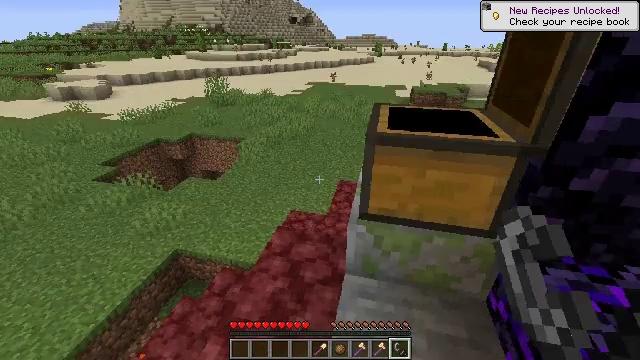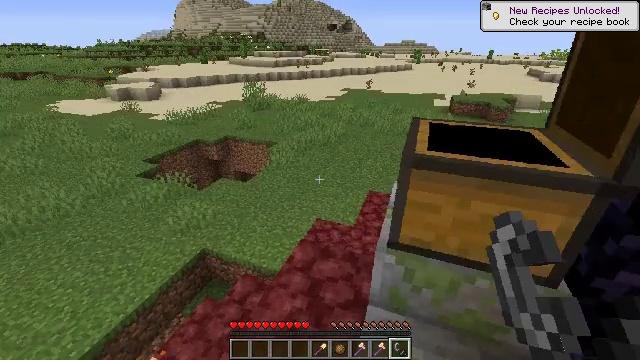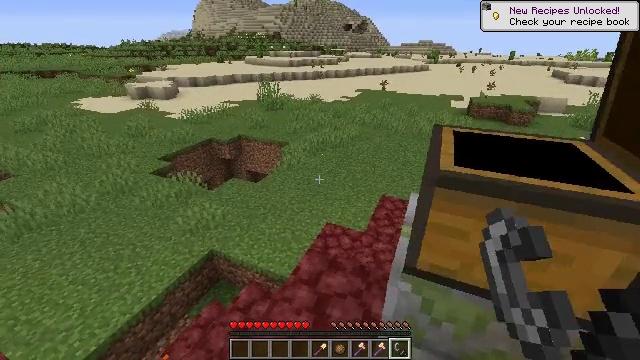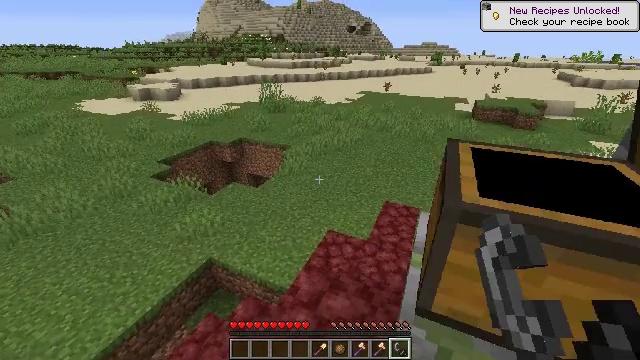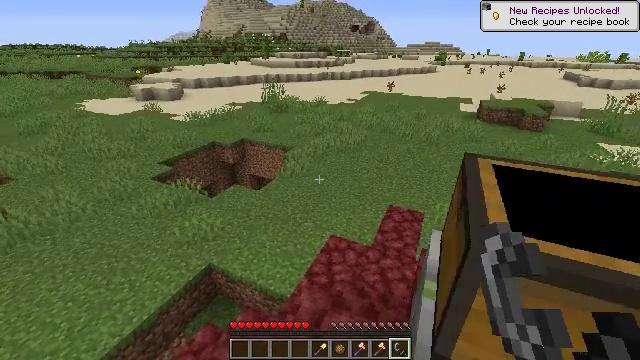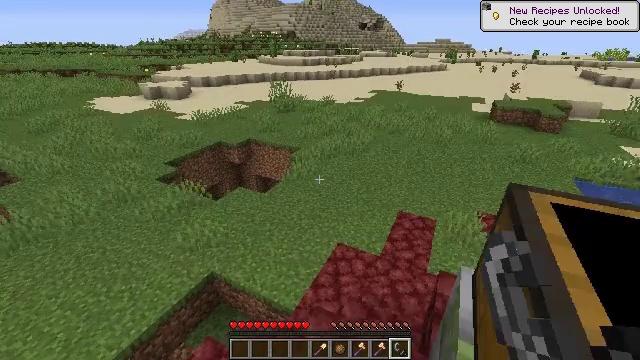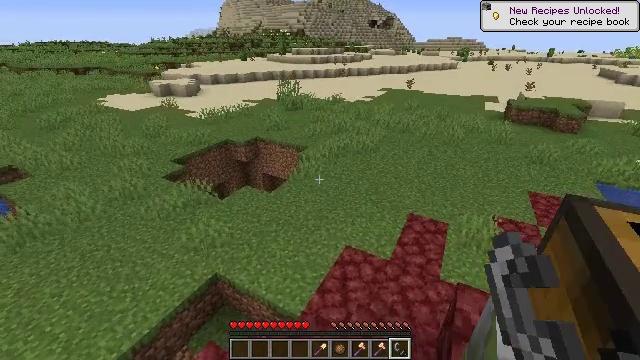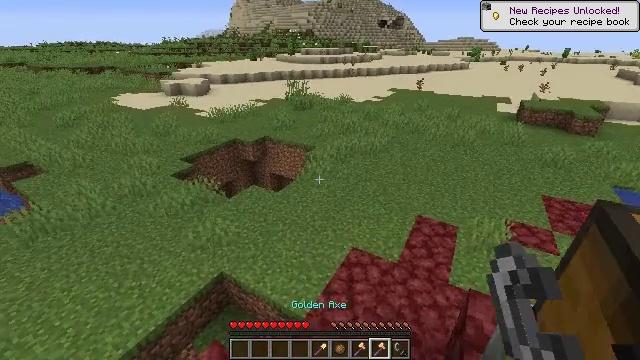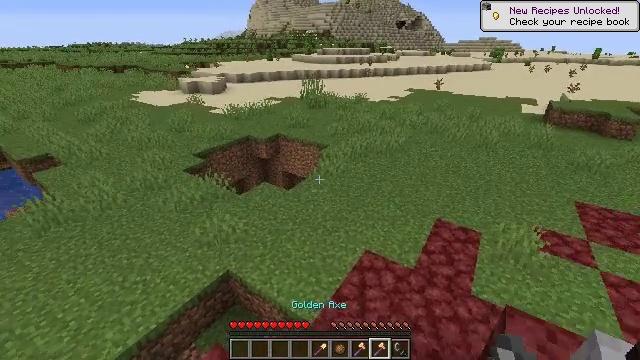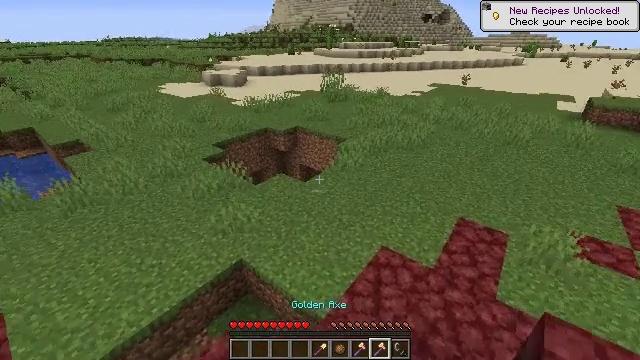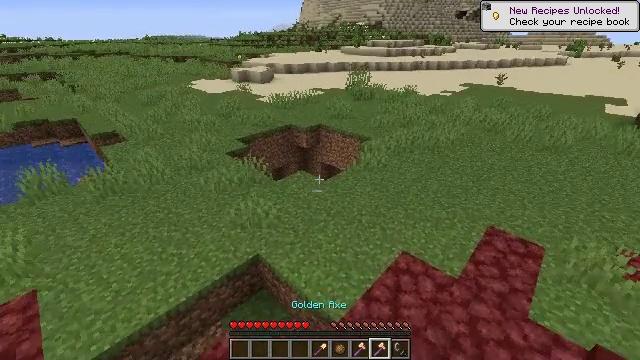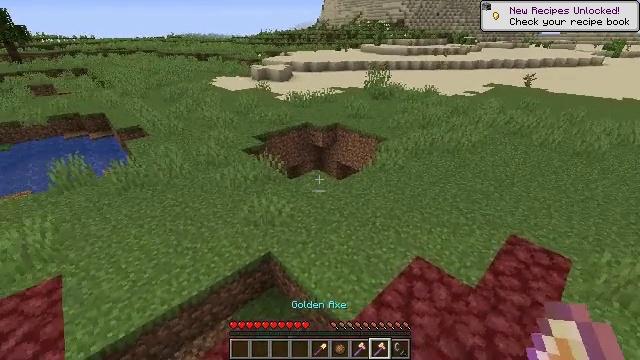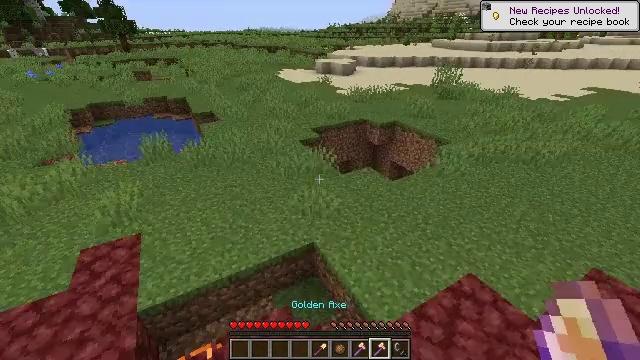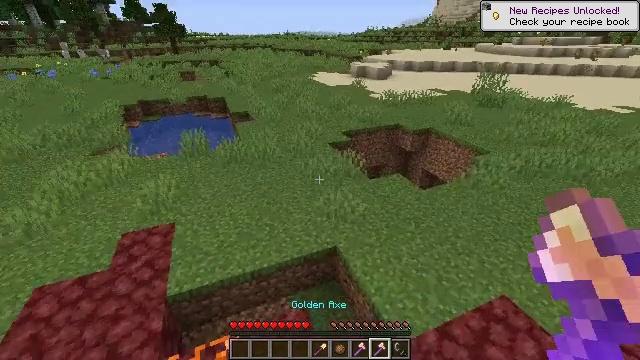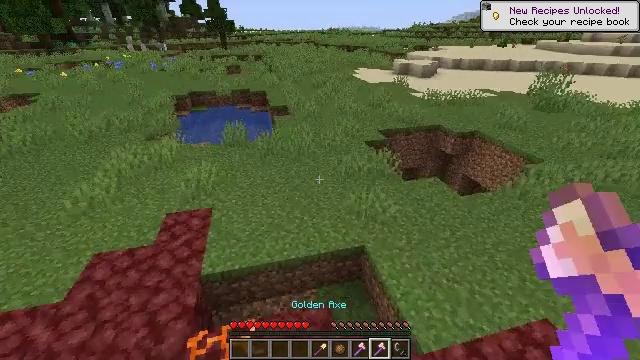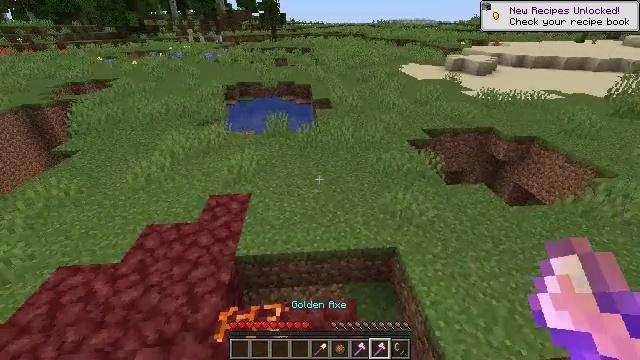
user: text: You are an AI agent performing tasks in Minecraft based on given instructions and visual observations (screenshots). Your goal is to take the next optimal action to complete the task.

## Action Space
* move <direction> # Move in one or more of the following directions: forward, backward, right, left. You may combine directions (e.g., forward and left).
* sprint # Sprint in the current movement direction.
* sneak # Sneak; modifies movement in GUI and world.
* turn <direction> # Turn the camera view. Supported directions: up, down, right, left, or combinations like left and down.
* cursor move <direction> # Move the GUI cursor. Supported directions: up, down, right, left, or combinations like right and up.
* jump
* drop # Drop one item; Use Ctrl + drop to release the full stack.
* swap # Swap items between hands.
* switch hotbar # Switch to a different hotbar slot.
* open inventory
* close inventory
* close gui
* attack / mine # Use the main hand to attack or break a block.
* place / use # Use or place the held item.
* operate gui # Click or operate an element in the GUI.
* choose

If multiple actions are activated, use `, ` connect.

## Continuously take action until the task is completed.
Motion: motion action
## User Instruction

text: Break the tree to get oak logs.
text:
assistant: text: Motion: move forward, turn left and up
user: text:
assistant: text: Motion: move forward, turn left
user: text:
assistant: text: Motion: move forward
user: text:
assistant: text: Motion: move forward
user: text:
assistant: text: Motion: move forward, turn left
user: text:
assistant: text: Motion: move forward, turn left
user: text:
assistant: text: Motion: move forward, turn left
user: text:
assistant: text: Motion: turn left
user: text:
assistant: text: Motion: turn left
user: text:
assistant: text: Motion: turn left
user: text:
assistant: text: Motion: turn left
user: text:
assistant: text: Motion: turn left and down
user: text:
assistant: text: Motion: turn left
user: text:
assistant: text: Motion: turn left
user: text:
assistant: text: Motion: turn left and down
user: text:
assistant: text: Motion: turn left
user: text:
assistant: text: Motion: turn left
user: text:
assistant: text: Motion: turn left
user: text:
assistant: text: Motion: no_op
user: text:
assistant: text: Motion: no_op
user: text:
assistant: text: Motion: close inventory
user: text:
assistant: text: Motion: close inventory
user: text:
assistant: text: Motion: close inventory
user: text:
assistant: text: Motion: open gui
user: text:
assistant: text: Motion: no_op
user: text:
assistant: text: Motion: no_op
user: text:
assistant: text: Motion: no_op
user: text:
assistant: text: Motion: cursor move right and down
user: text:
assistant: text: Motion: cursor move right and down
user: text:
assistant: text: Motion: cursor move right and down